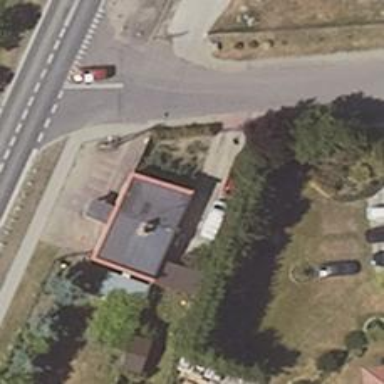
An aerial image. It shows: Convenience shop.